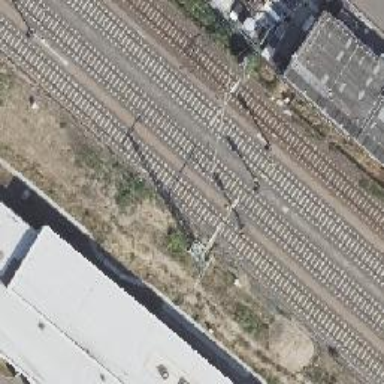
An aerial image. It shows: Railway signal.